Interaction volume radius: 10 \u00c5
Interaction volume height: 10 \u00c5
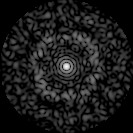
Disorder parameter: 0.8424